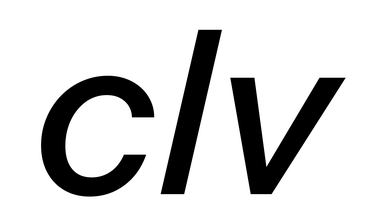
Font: InstrumentSans-Italic_Medium_Italic